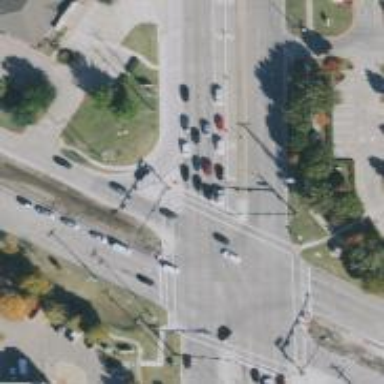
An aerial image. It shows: Marked footway crossing with lines.